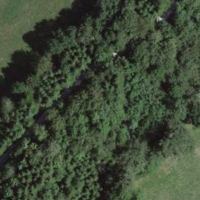
EUNIS habitat code: 41
Species observed at this site:
Astrantia major